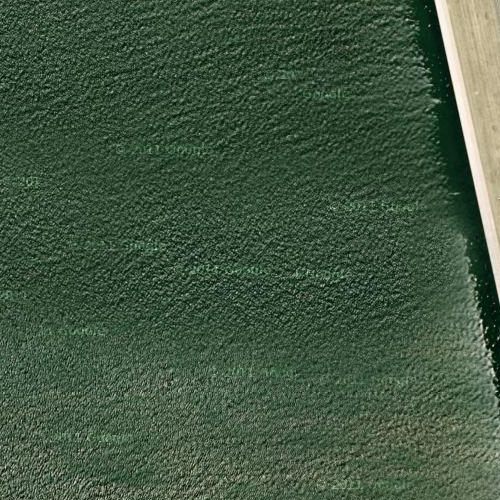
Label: sydney